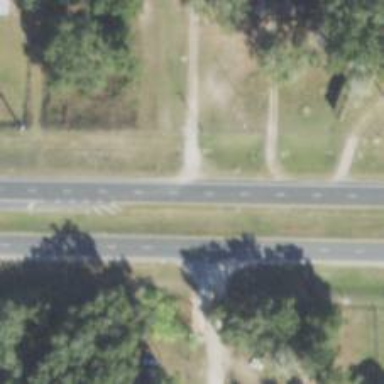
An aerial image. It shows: Asphalt road classified as primary highway.